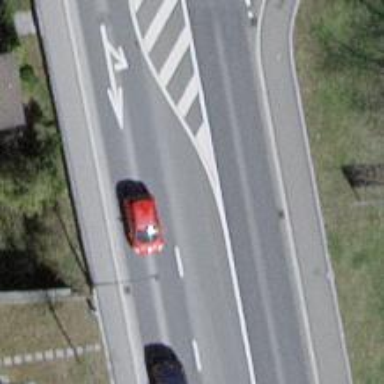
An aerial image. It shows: Asphalt road with sidewalks on both sides. The road is classified as primary highway.